1
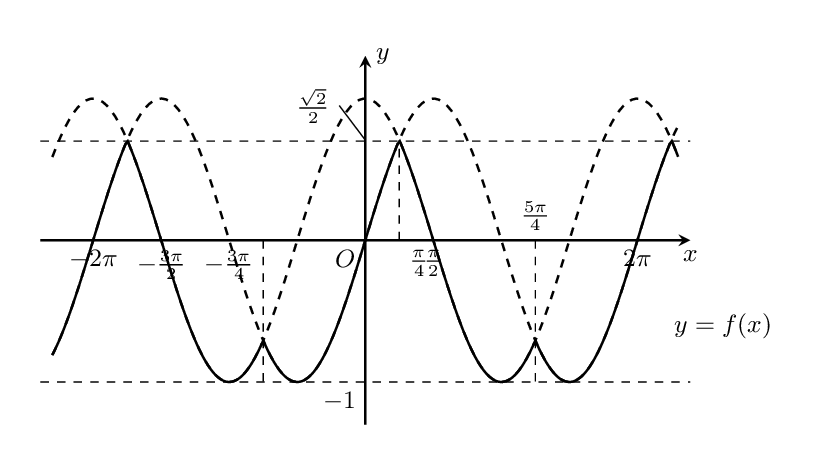
【解答】
1